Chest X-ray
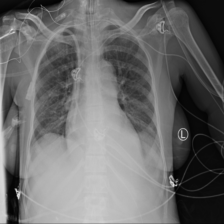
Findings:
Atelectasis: negative
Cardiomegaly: negative
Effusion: negative
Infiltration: negative
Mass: negative
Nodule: negative
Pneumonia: negative
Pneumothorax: negative
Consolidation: negative
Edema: negative
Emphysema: negative
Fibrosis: negative
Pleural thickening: negative
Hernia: negative